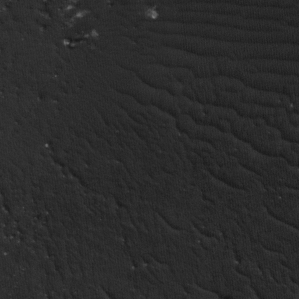
Label: non_frost